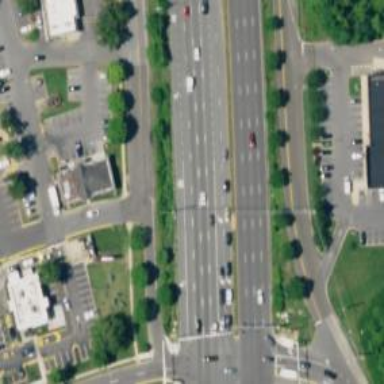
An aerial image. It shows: This image shows trunk highway that functions as expressway.